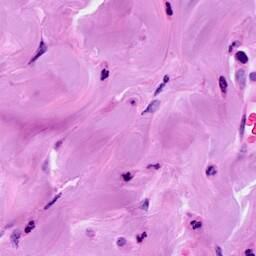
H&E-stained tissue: Breast